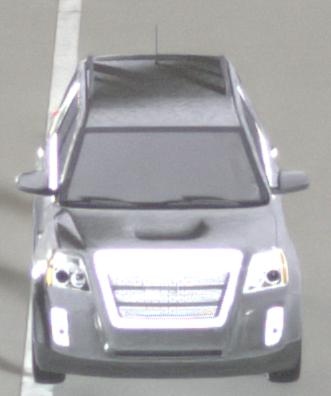
Make: GMC
Model: Terrain
Detailed model: Gen. 1
Model produced from: 2009
Model produced until: 2017
Doors: 5
Color: gray
Road condition: dry road
Daytime: midday
Contrast: medium contrast